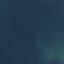
Label: SeaLake